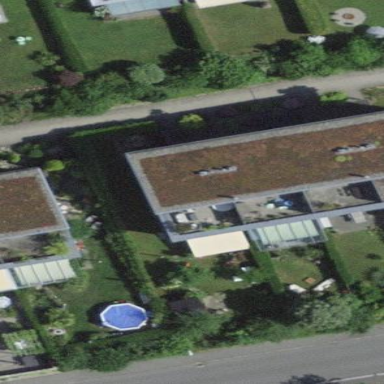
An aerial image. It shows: Terrace building.